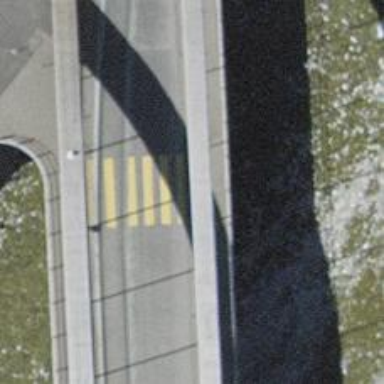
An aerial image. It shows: Kerb barrier.